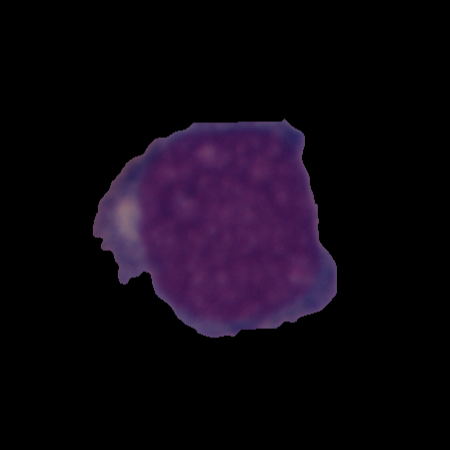
Label: cancer